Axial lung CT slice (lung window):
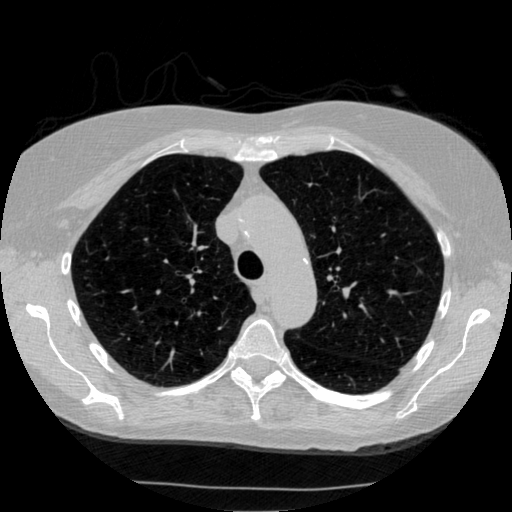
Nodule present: no